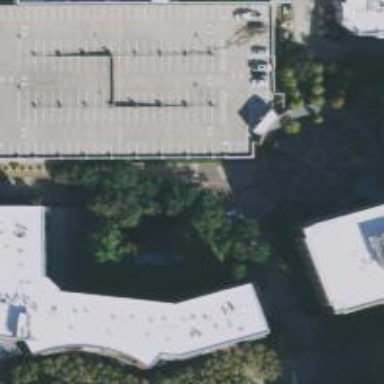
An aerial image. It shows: Multi-storey parking building.